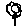
Label: flower